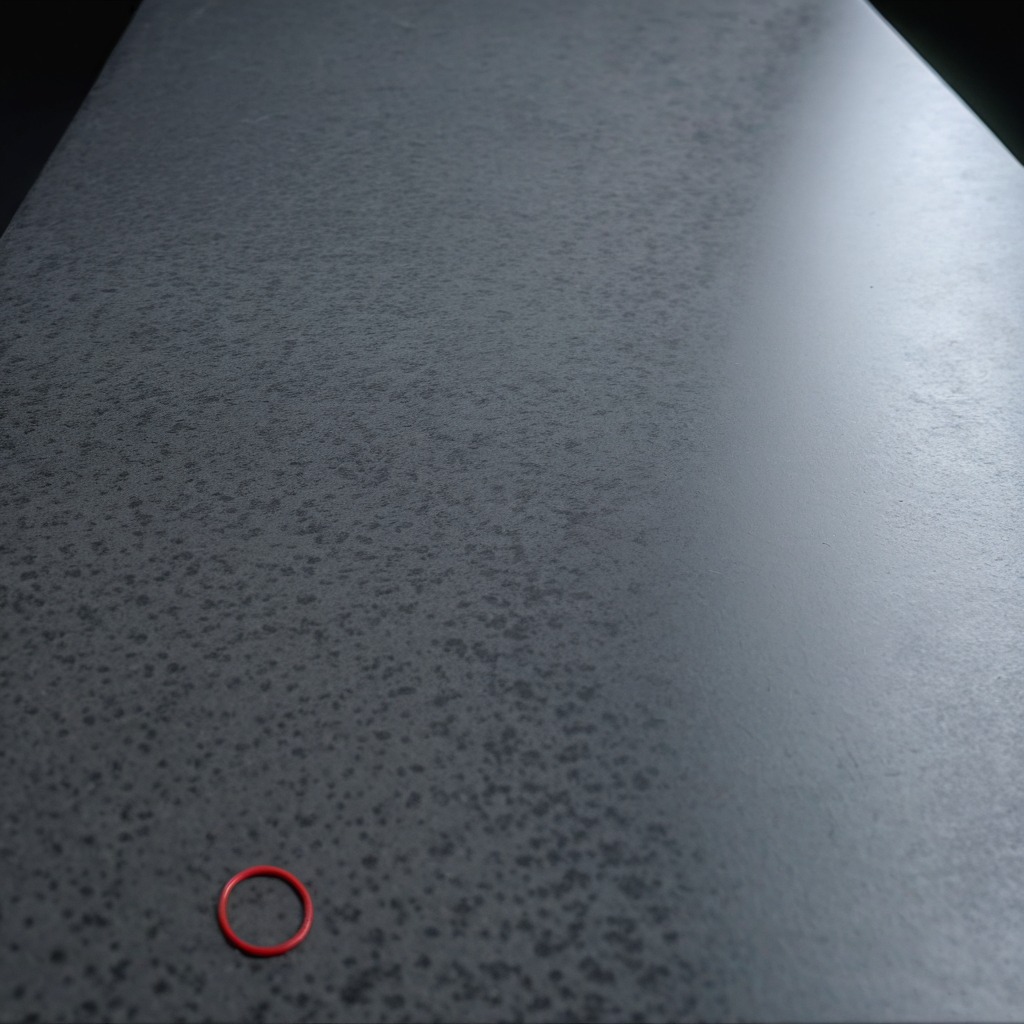
A rubber O-ring is lying on a clean granite table inside a workshop at night dim ambient light soft shadows worn but